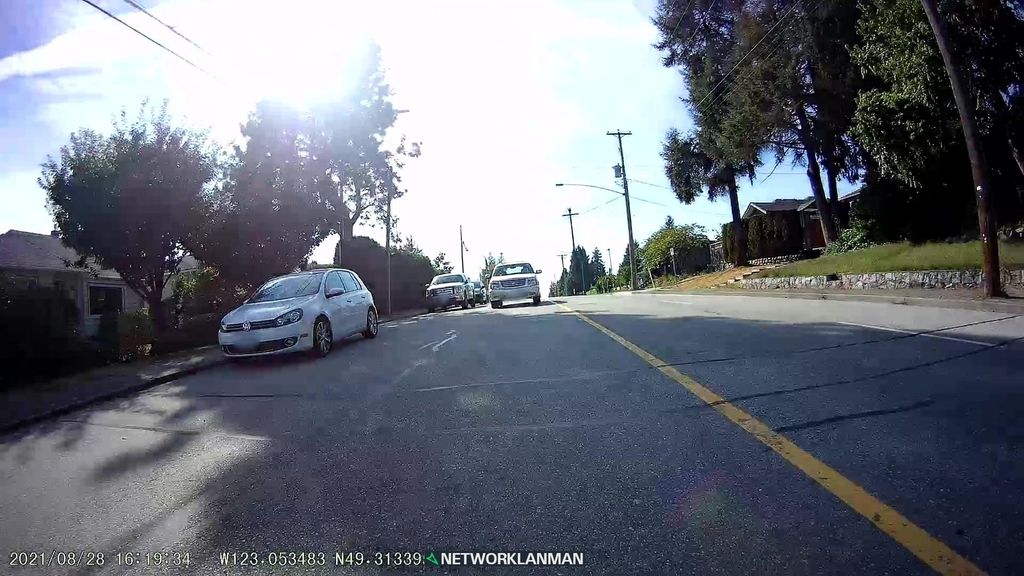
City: vancouver